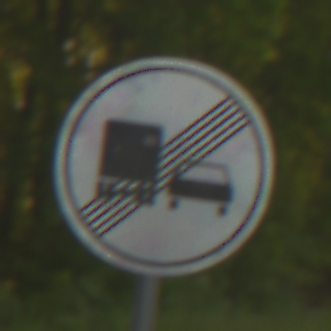
Verkehrszeichen: EndeUeberholverbotKraftfahrzeuge
Umgebung: Outdoor, RoadRail
Tageszeit: SunriseSunset
Wetter: Clear
Licht: Natural
Jahreszeit: NotSpecified
Kontrast: LowContrast